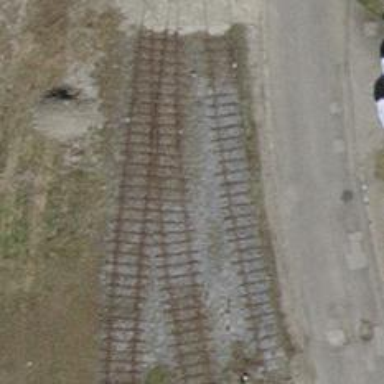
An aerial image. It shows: Disused railway spur with one track.